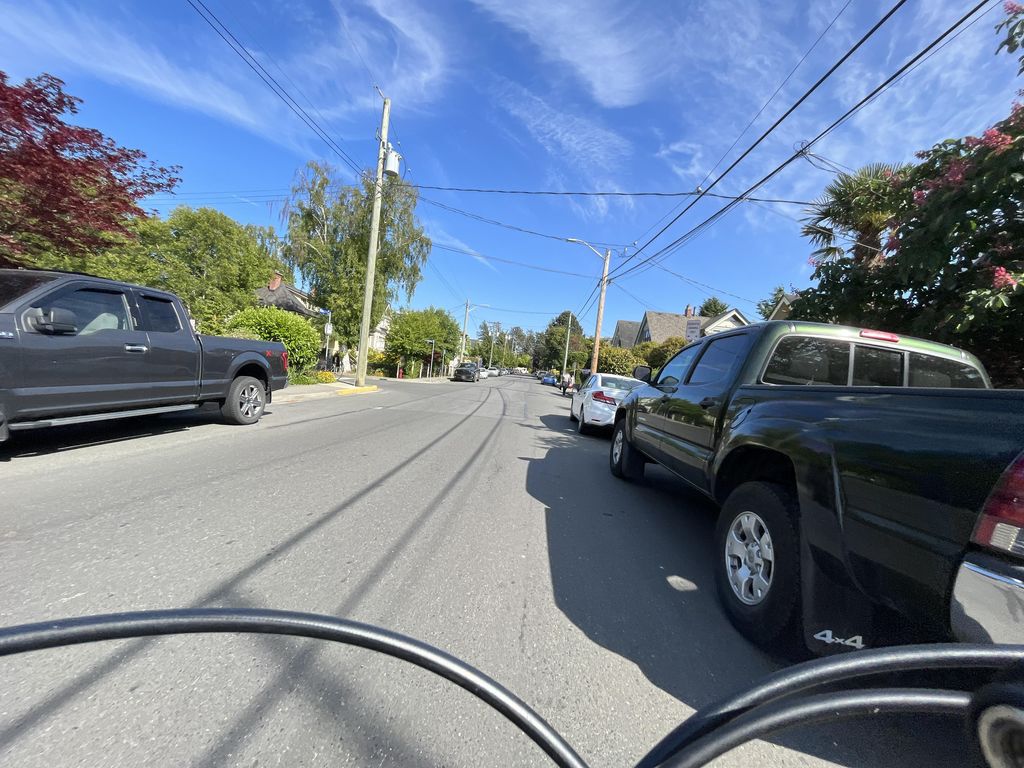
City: victoria